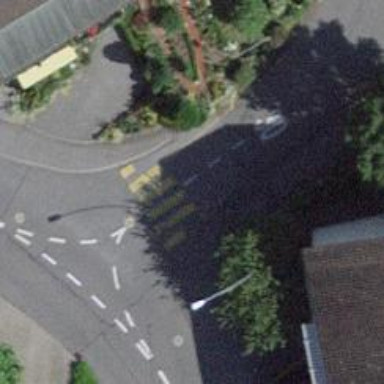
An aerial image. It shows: Uncontrolled zebra crossing with notable zebra markings.